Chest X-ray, PA view. Patient: 42 years old, sex M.
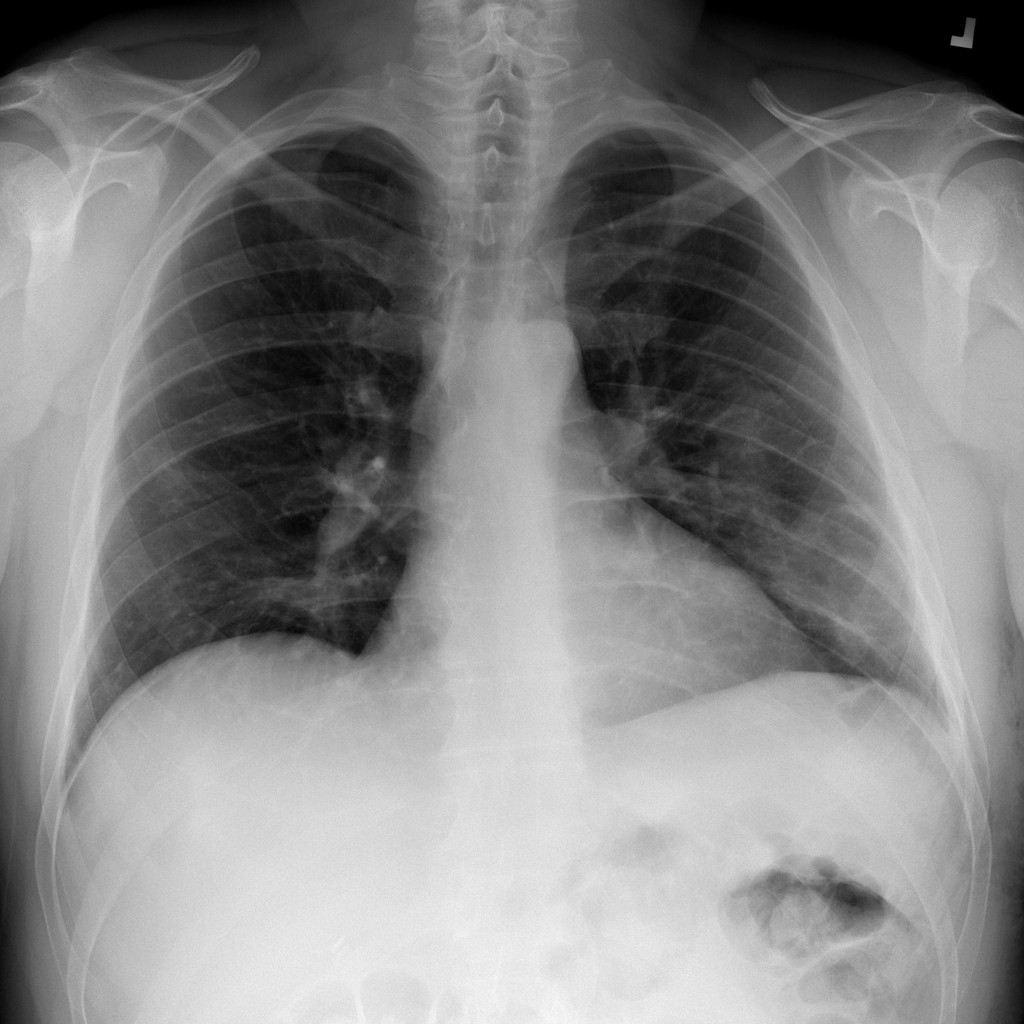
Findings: Atelectasis